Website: home-depot
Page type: newsletter-management
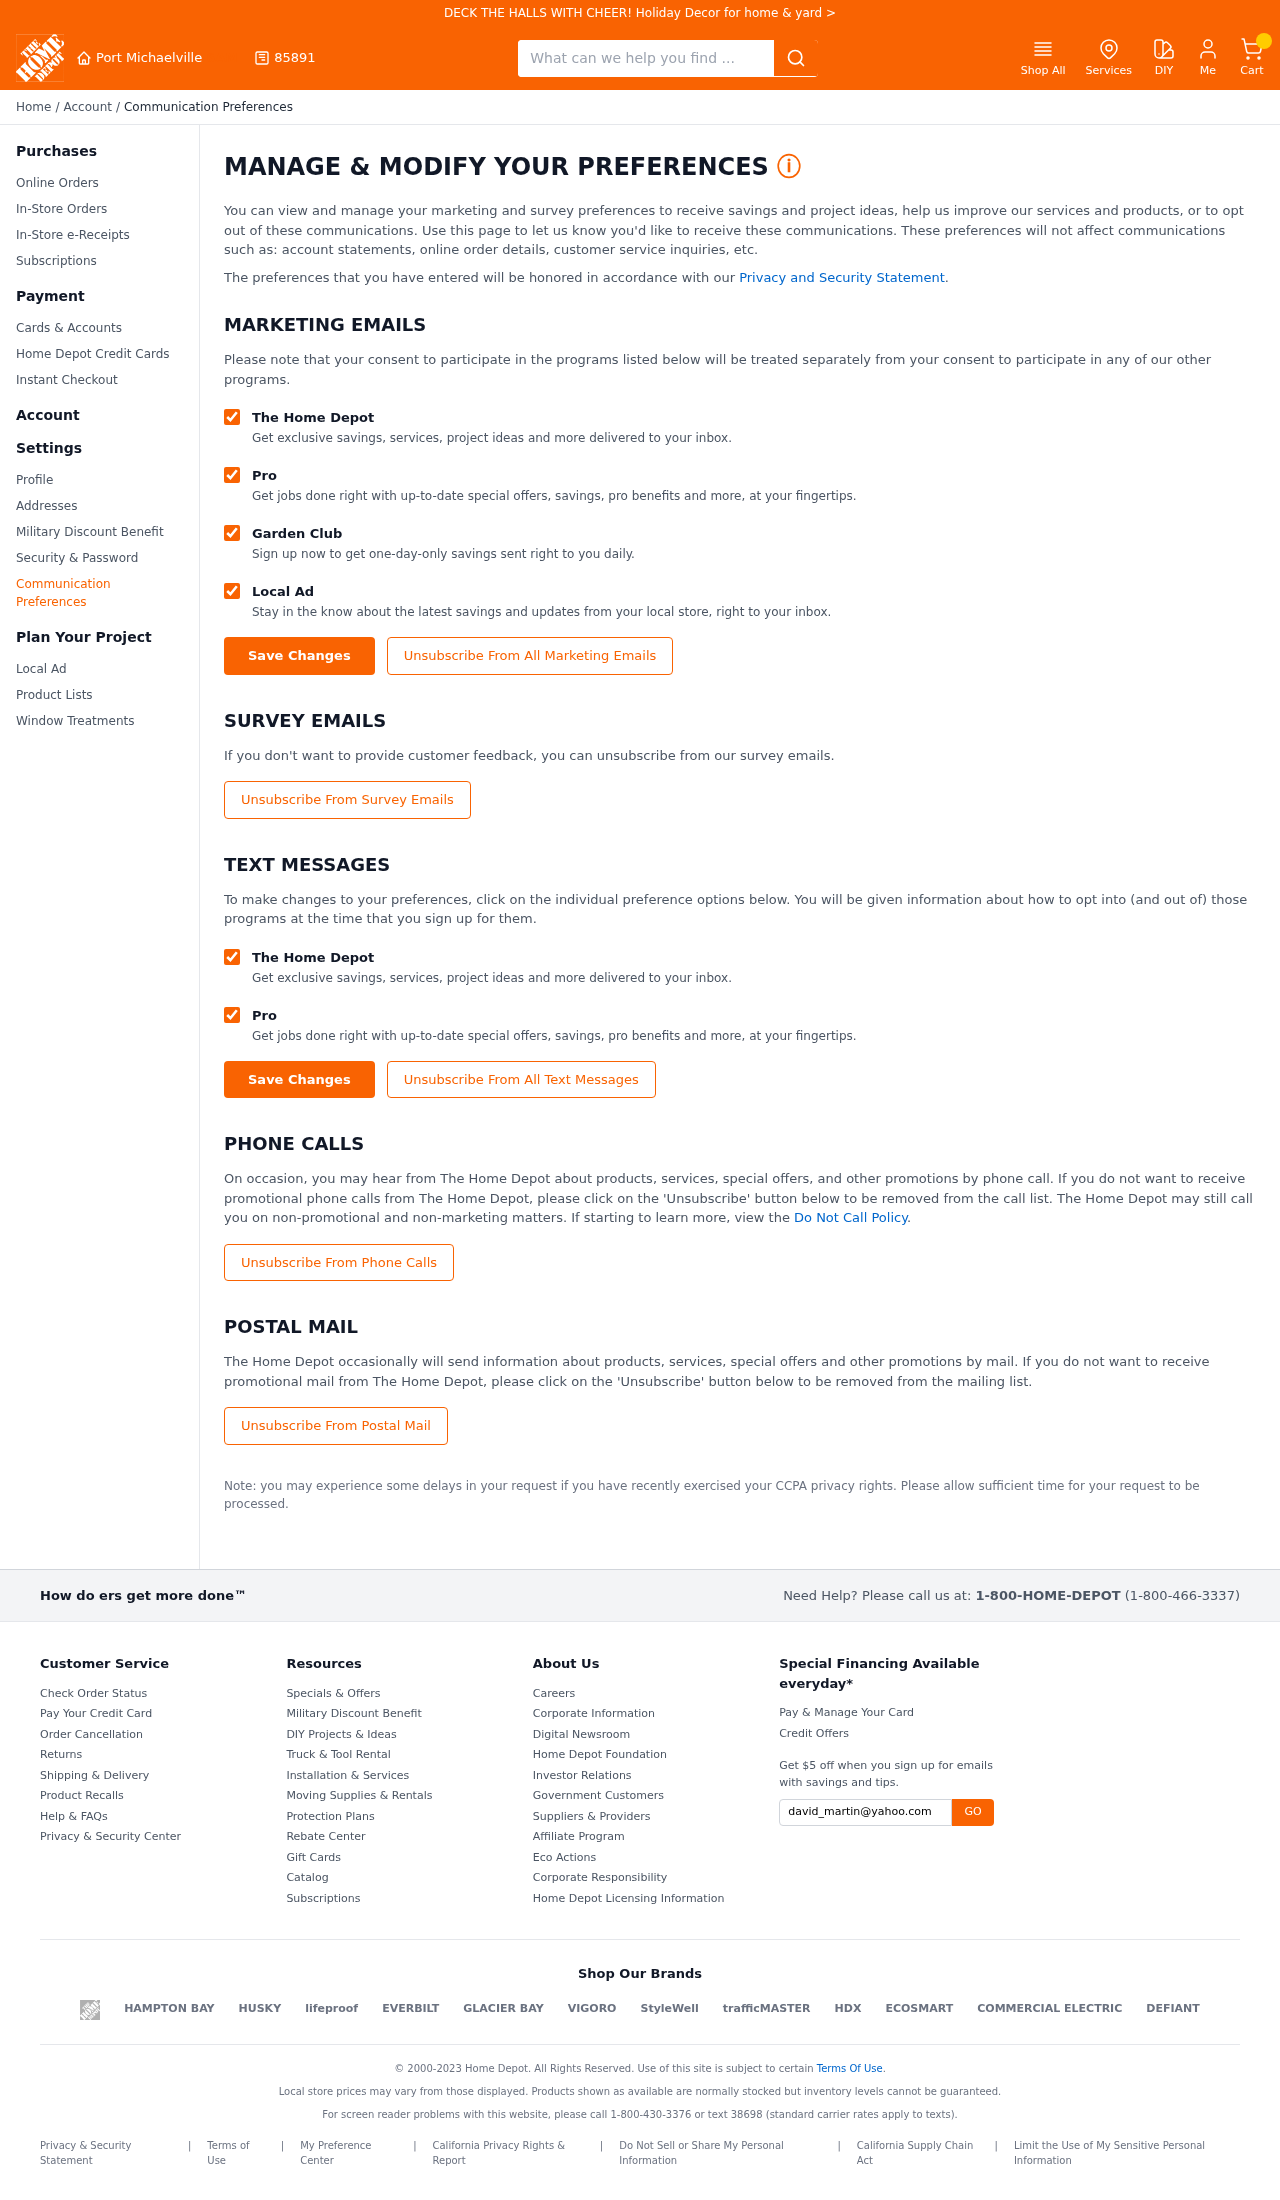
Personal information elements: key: PII_CITY
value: Port Michaelville
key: PII_POSTCODE
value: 85891
Search elements: key: HEADER_SEARCH
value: What can we help you find ...